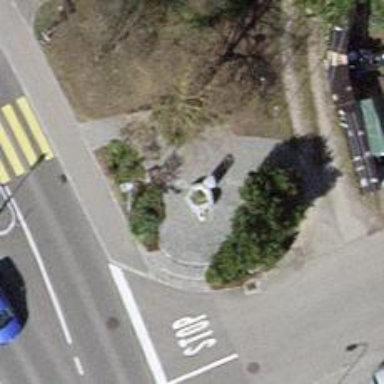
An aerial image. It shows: Beautiful fountain.